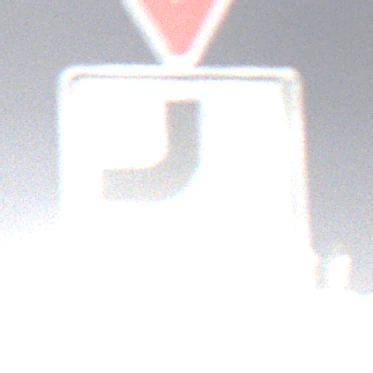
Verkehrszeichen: VerlaufVorfahrtsstrasse7
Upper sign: VorfahrtGewaehren
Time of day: Night
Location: Outdoor (Urban)
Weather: PartlyCloudy
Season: NotSpecified
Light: Artificial